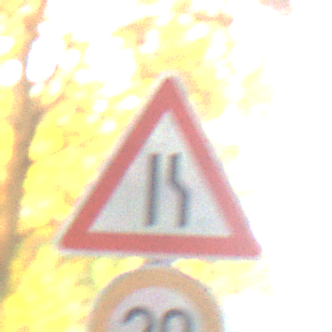
Verkehrszeichen: EinseitigVerengteFahrbahnRechts
Zusatzzeichen unten: Geschwindigkeit20
Umgebung: Outdoor, Urban
Tageszeit: Midday
Wetter: Clear
Licht: Natural
Jahreszeit: NotSpecified
Kontrast: LowContrast